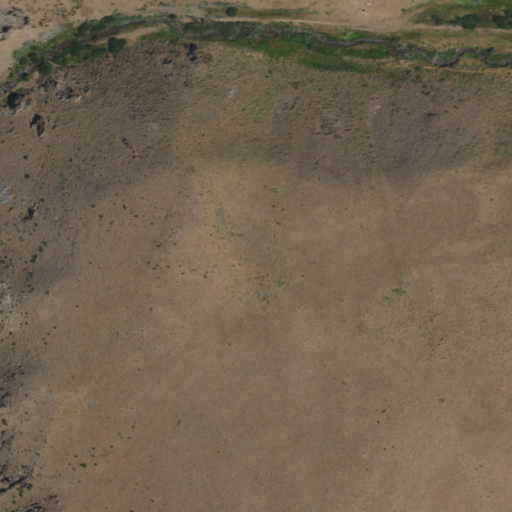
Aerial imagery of mountain in Nevada named Washoe Hill containing shrub, grassland, and herbaceous wetlands